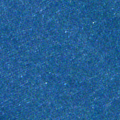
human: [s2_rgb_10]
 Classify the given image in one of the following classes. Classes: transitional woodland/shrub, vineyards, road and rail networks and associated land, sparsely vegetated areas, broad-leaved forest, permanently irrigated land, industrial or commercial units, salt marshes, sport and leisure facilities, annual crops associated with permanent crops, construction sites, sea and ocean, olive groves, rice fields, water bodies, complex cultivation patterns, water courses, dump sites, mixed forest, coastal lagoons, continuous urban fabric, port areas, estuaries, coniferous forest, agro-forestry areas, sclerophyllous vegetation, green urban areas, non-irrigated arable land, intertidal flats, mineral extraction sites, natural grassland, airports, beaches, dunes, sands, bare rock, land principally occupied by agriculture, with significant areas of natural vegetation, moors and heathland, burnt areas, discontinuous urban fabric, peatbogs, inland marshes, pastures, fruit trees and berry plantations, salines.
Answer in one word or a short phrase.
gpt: sea and ocean